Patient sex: M
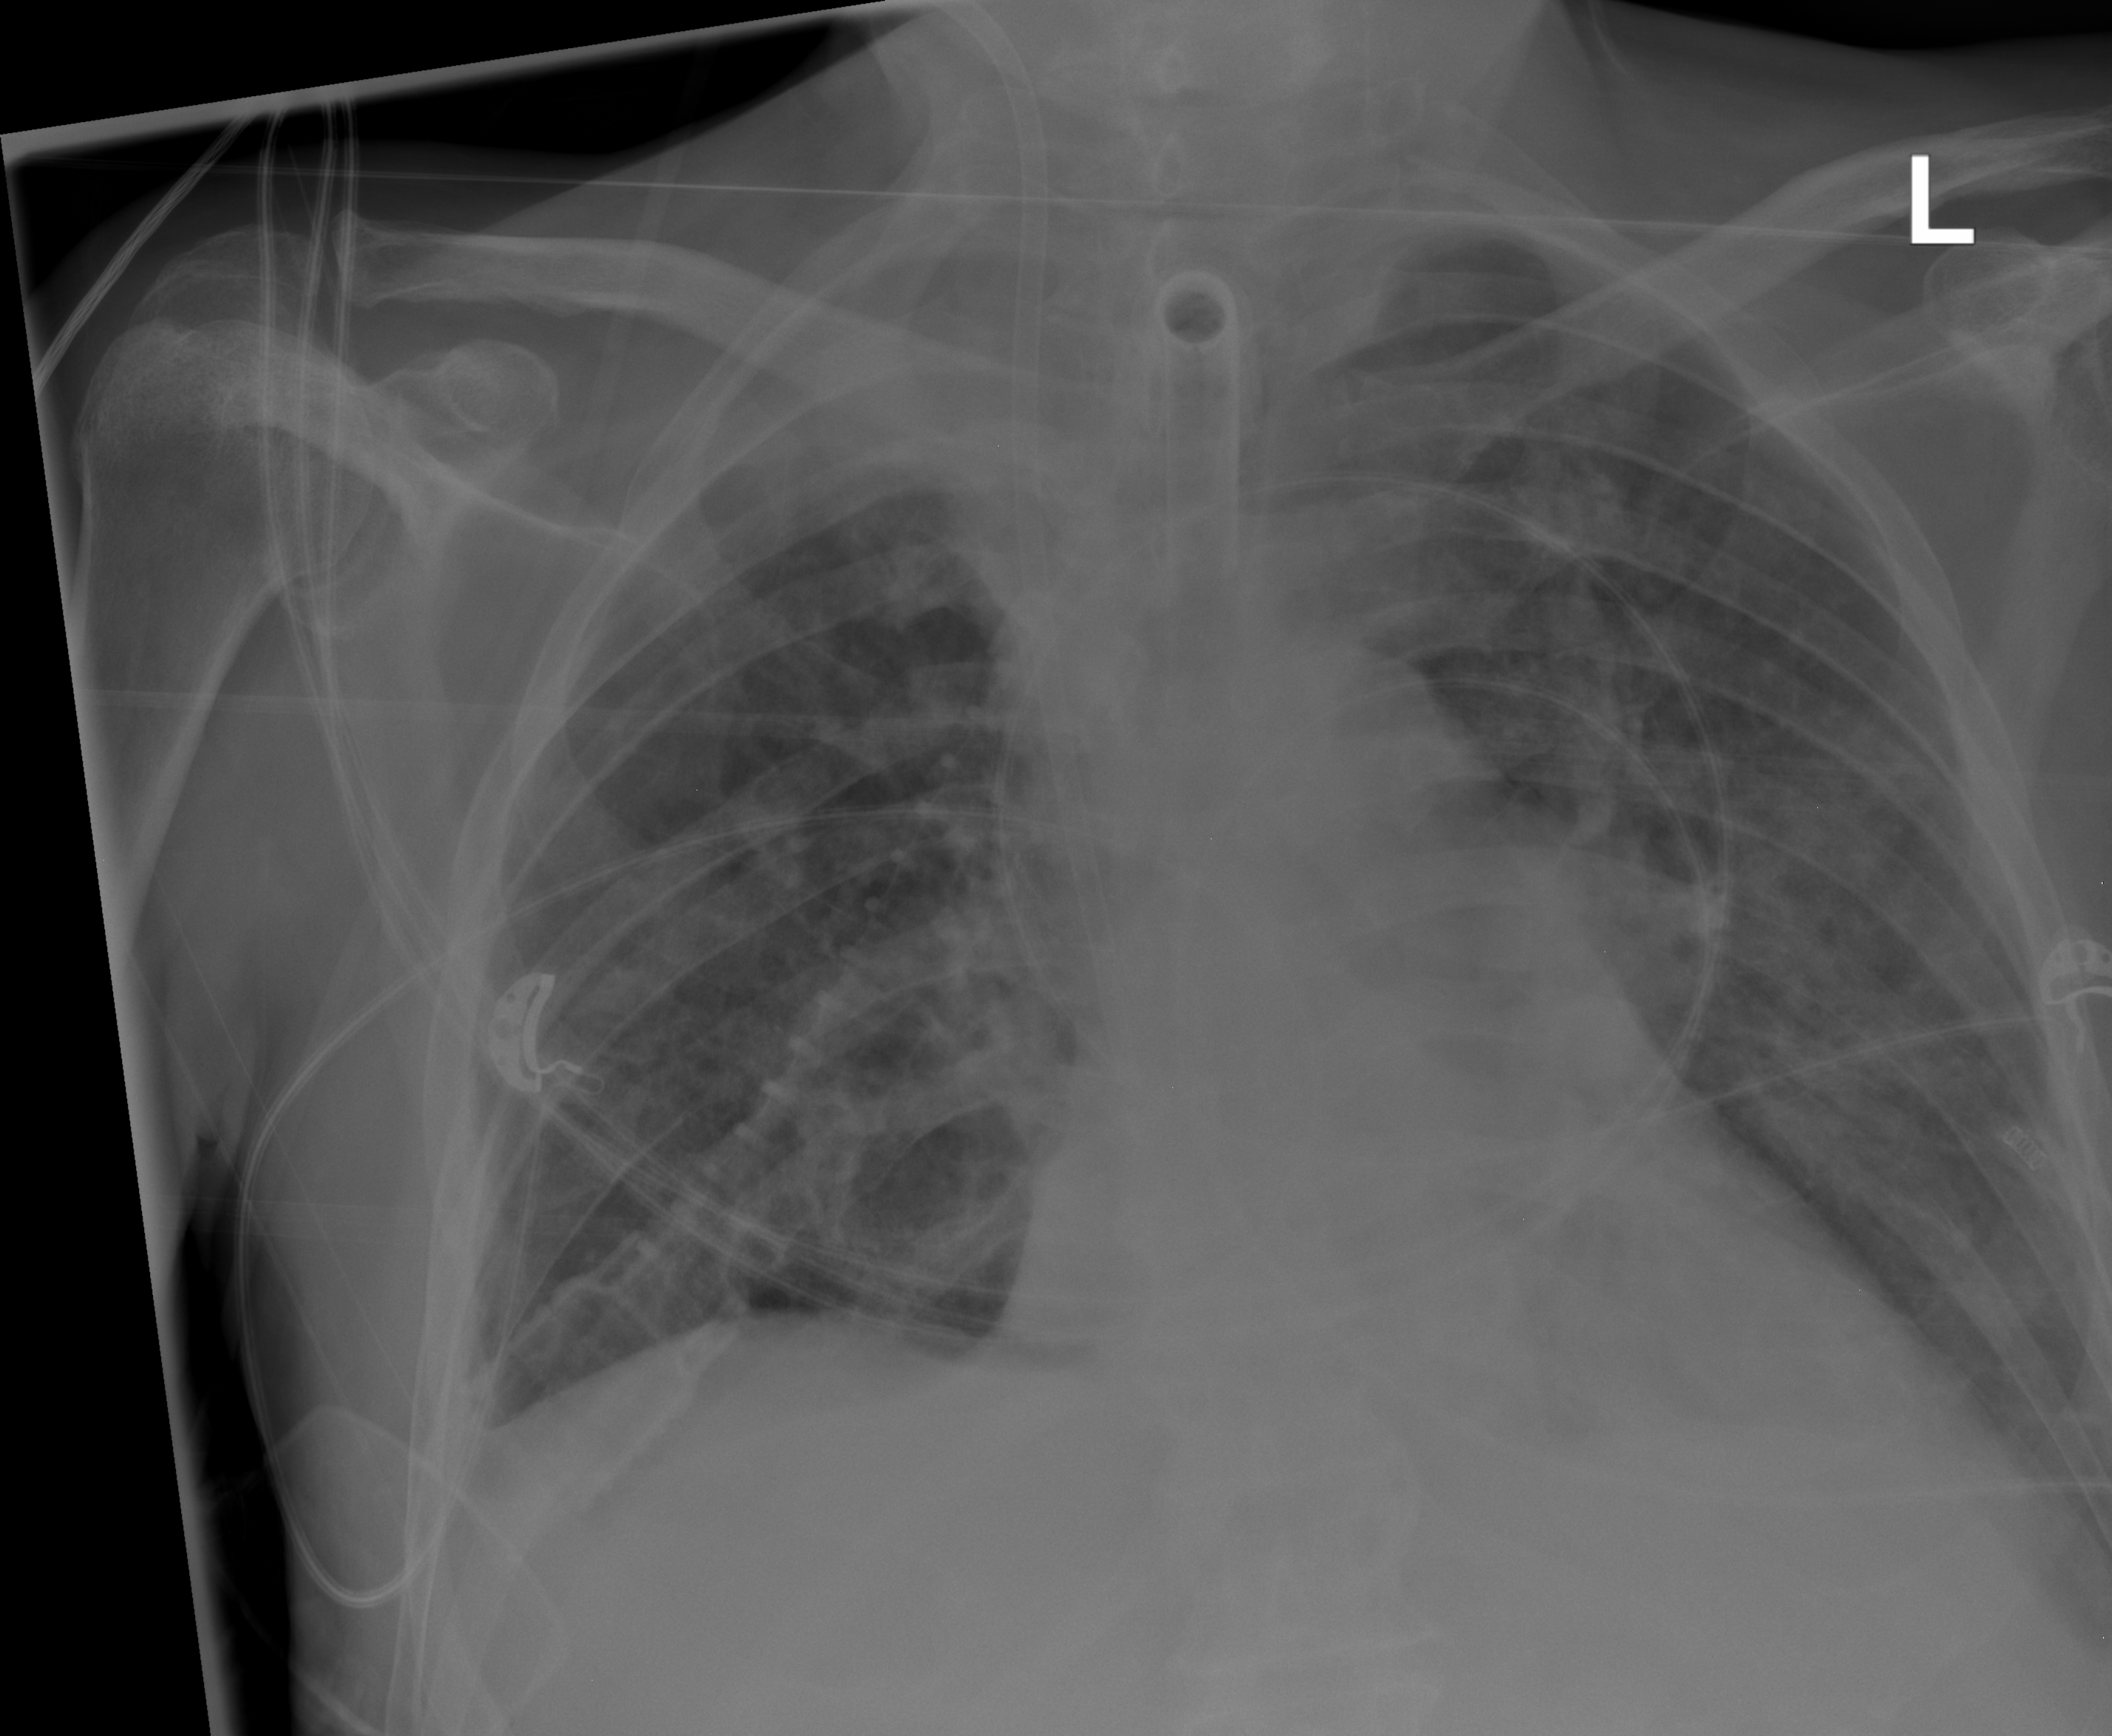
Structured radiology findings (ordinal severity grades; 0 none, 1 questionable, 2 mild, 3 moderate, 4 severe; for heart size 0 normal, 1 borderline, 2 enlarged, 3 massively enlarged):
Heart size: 2
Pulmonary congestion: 2
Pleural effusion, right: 1
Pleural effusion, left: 0
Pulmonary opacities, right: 2
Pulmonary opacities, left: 2
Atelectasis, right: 2
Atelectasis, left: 0